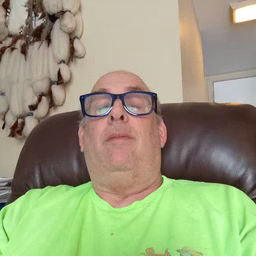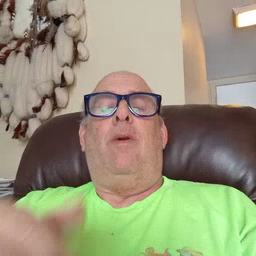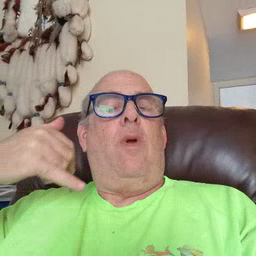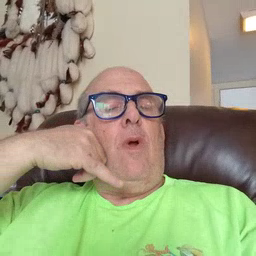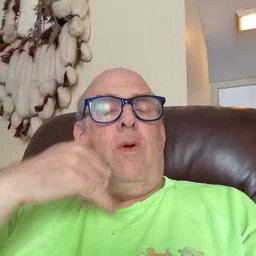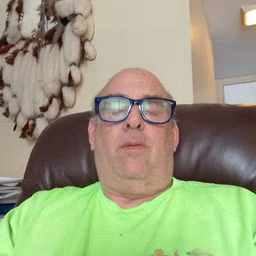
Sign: callonphone